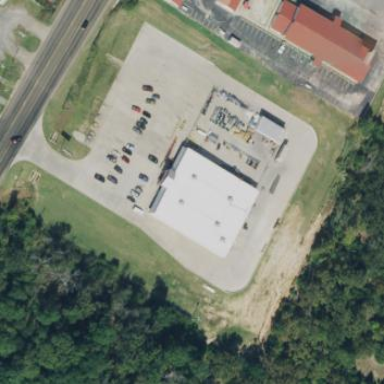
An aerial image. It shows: Country store within building.